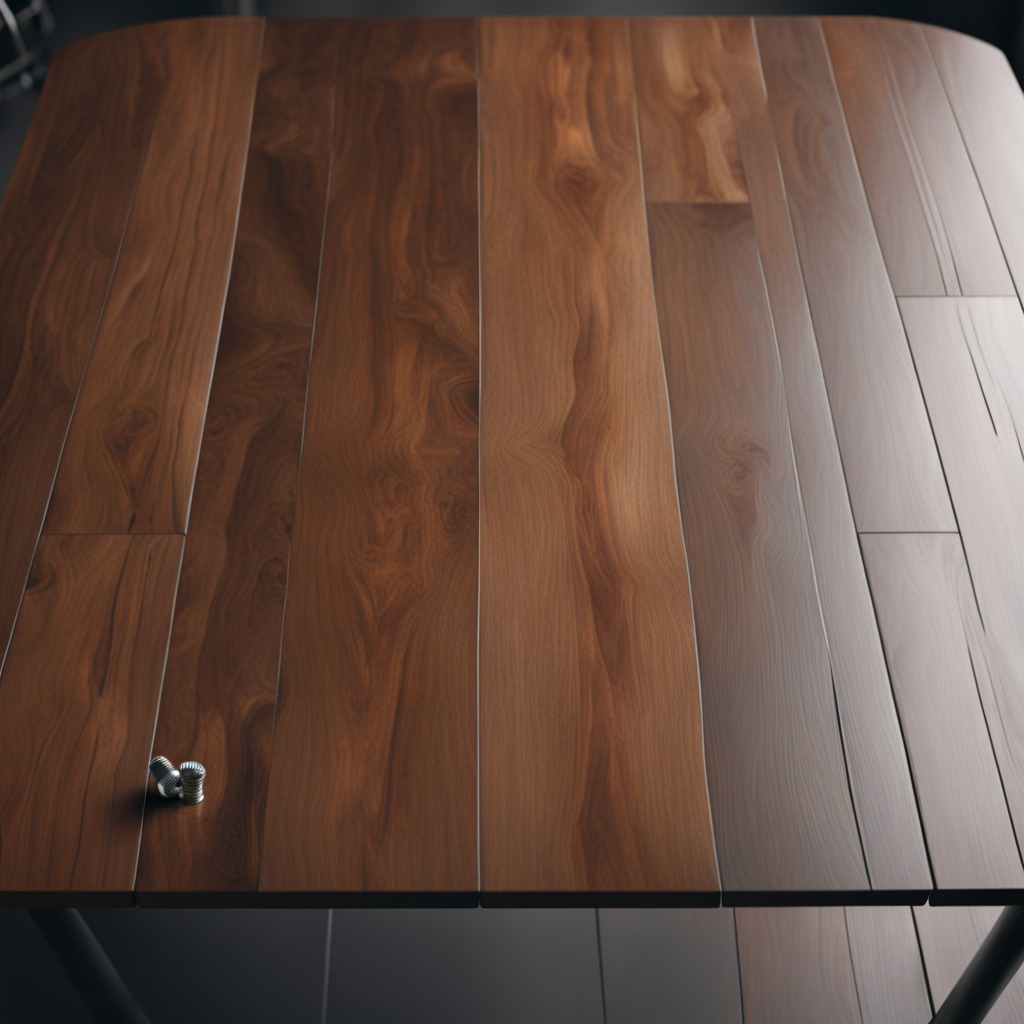
A metal screw is lying on the wooden table.